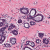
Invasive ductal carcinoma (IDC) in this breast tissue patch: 0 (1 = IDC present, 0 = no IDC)